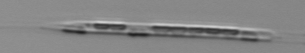
Label: Rhizosolenia